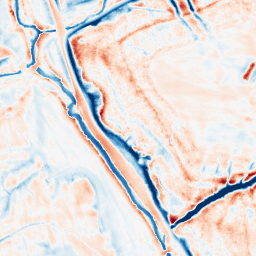
Category: edge_preserving
Decomposition family: bilateral
Decomposition parameters: d: 21
sigma_color: 75
sigma_space: 150
Upsampling method: quadratic
Upsampling parameters: scale: 4
Upsampling scale: 4